Interaction volume radius: 5 \u00c5
Interaction volume height: 35 \u00c5
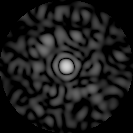
Disorder parameter: 0.8308